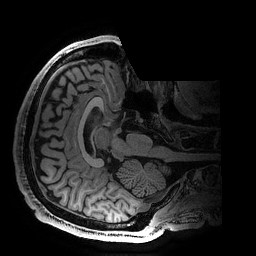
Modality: T1w
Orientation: axial
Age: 28
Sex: male
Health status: healthy
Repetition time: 2.53 s
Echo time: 0.0034 s